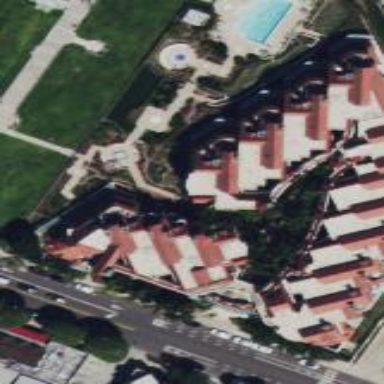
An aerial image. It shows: Hotel building.